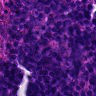
Metastatic tissue present: no